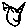
Label: cat